Aerial crown-view tile of a tropical tree (Barro Colorado Island, Panama), acquired 20250124:
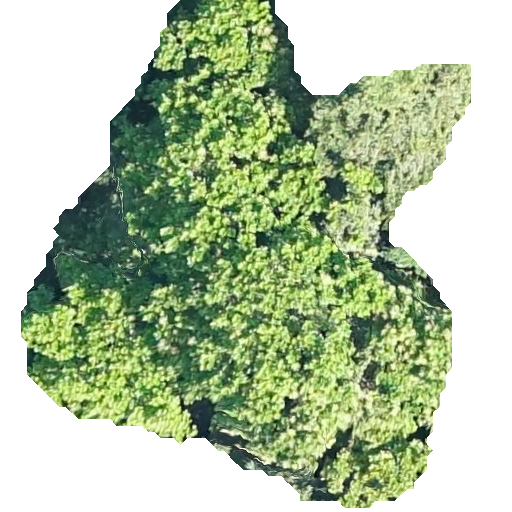
Species: Anacardium excelsum
GBIF accepted scientific name: Anacardium excelsum
Crown area: 229.233 m²